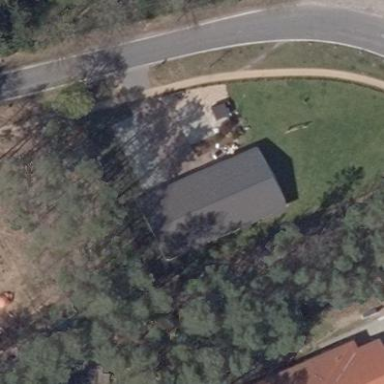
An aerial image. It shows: Detached building.